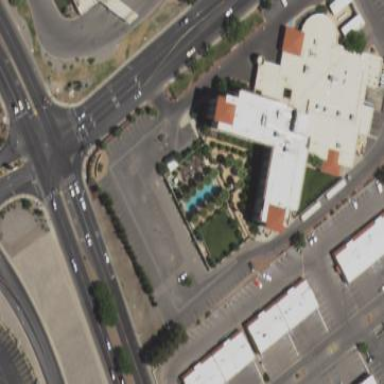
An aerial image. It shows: Hotel building.